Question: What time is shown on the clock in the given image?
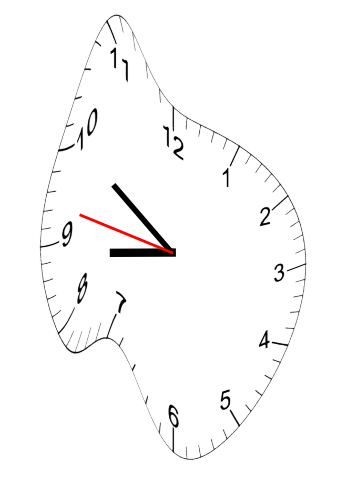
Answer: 08:50:47